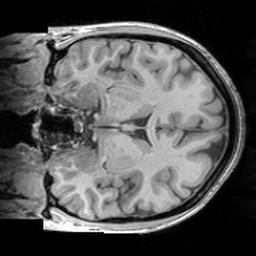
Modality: T1w
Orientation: coronal
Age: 33
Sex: female
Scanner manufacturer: siemens
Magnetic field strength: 3 T
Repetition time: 1.63 s
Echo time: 0.00311 s